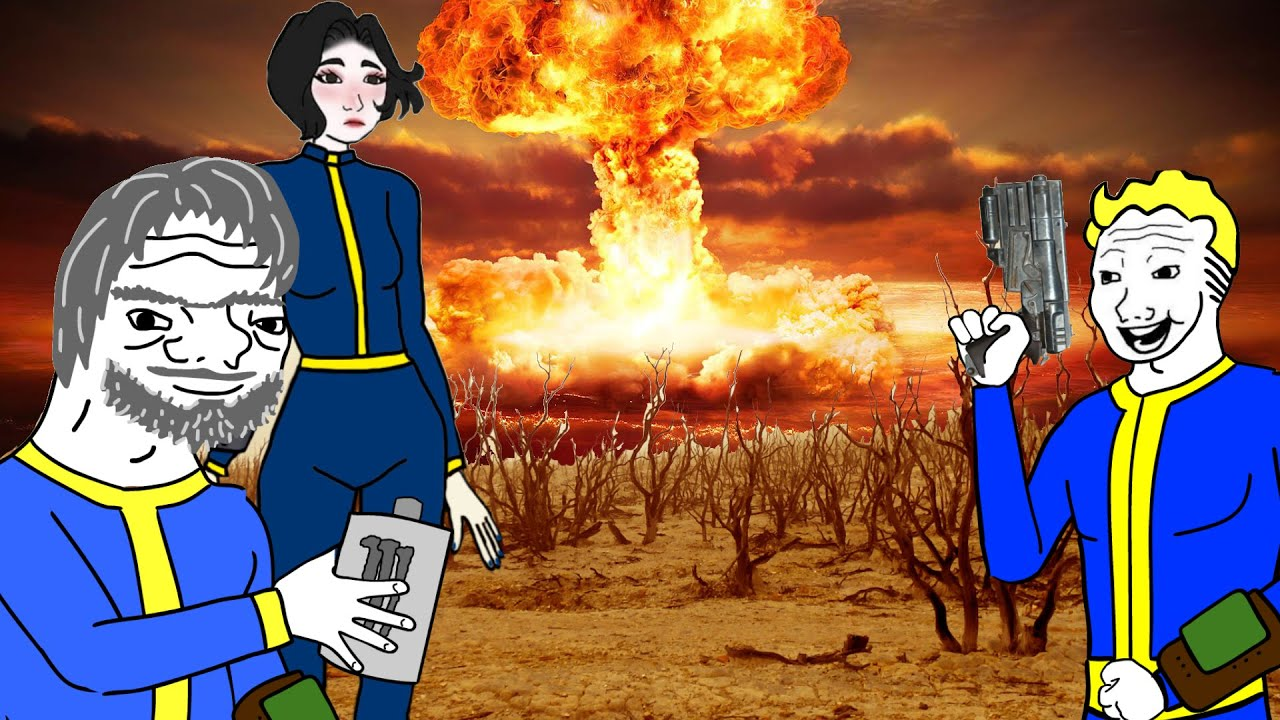
Label: 5_Wojak_with_Background